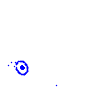
Particle: kaon